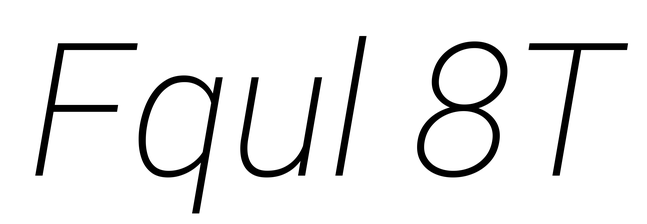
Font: Roboto-Italic_ExtraLight_Italic